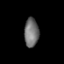
Tissue: prostate
Cell type: T cells
Senescence score: 0.3452
Nuclear area (px): 406
Mean DAPI intensity: 113.887